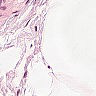
Metastatic tissue present: no